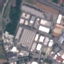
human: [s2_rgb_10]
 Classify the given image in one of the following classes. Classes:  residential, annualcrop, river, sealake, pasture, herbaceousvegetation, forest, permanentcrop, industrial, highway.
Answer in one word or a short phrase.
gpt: Industrial